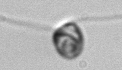
Label: flagellate_morphotype1